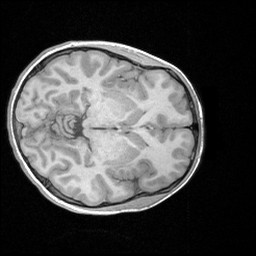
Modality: T1w
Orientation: axial